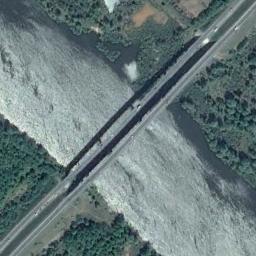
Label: bridge